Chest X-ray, PA view. Patient: 26 years old, sex M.
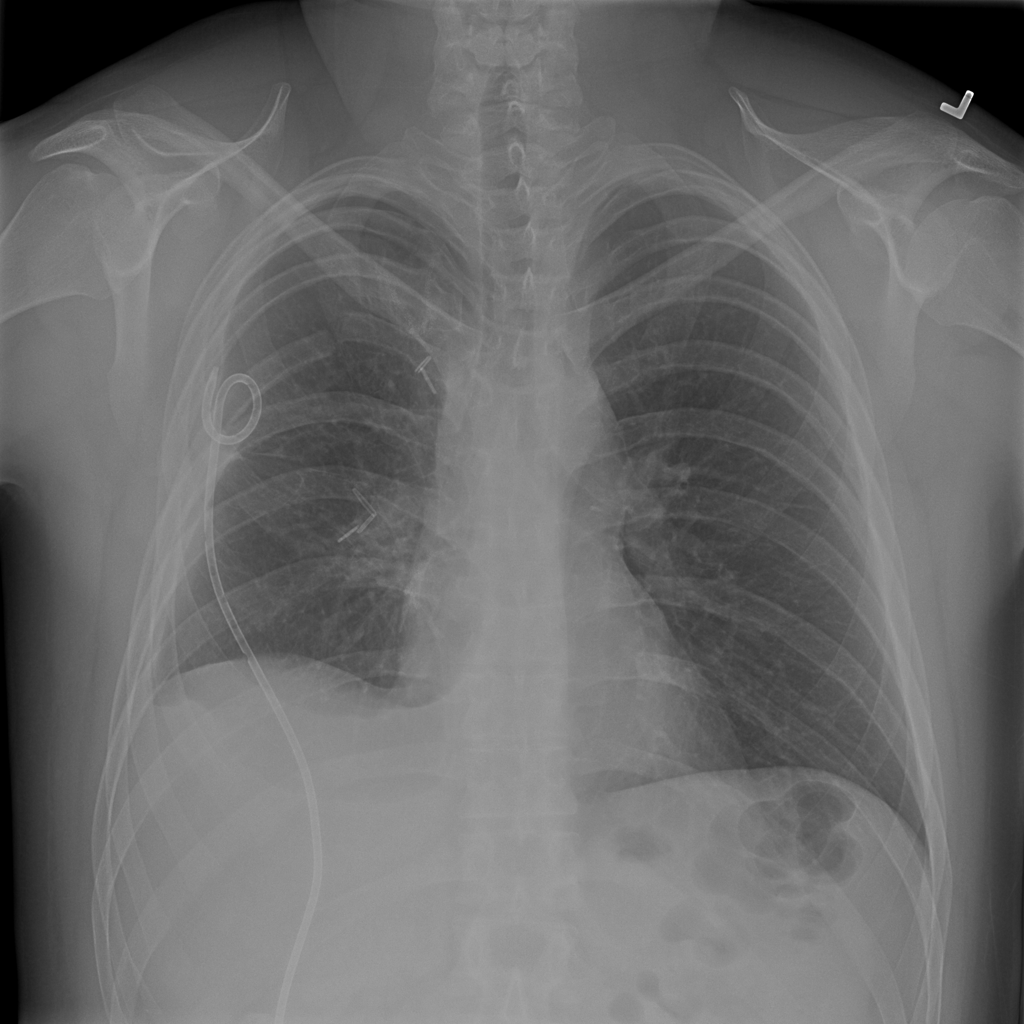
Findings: No Finding